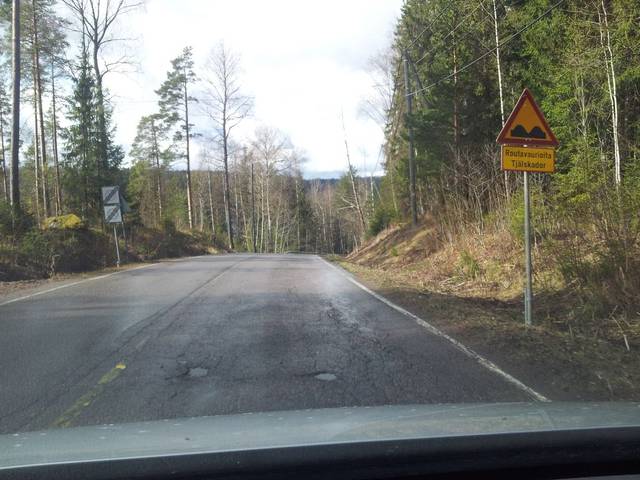
Region: Finland
Coordinates: 60.295, 24.555